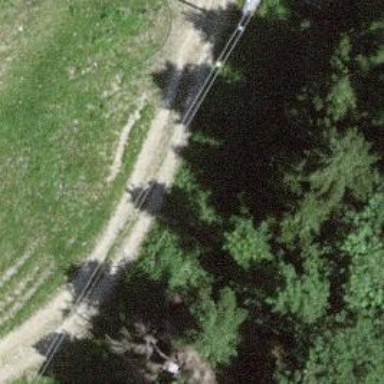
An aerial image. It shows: Track with grade3 tracktype.